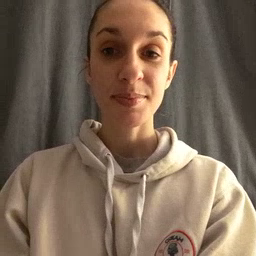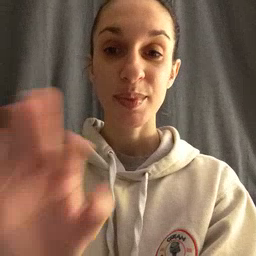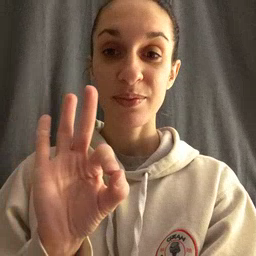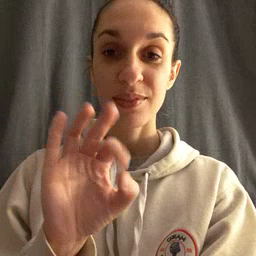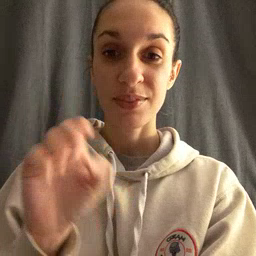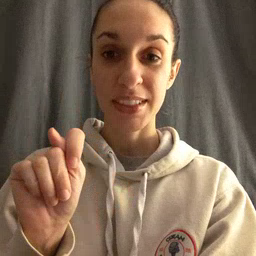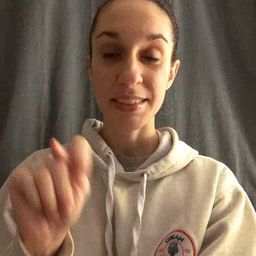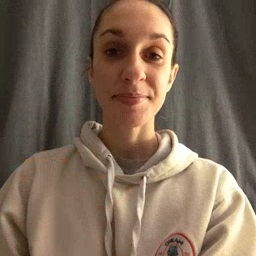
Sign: feet